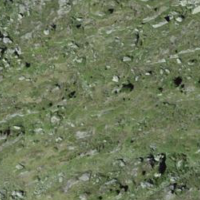
EUNIS habitat code: 26
Species observed at this site:
Rhododendron ferrugineum